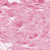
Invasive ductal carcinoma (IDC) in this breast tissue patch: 0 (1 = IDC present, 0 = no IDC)